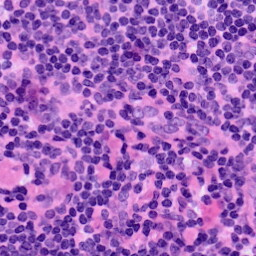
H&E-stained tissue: LymphNode